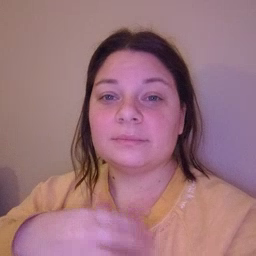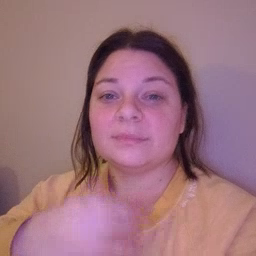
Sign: drop